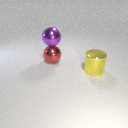
large yellow metal cylinder to the right of large red metal sphere